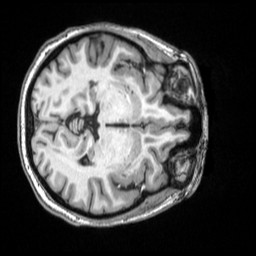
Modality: T1w
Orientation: axial
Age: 33
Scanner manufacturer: siemens
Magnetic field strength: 3 T
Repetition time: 2.5 s
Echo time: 0.00343 s